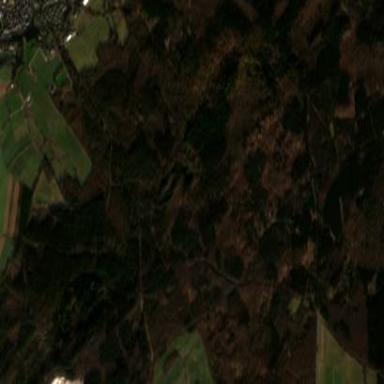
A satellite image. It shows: Forest area.